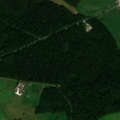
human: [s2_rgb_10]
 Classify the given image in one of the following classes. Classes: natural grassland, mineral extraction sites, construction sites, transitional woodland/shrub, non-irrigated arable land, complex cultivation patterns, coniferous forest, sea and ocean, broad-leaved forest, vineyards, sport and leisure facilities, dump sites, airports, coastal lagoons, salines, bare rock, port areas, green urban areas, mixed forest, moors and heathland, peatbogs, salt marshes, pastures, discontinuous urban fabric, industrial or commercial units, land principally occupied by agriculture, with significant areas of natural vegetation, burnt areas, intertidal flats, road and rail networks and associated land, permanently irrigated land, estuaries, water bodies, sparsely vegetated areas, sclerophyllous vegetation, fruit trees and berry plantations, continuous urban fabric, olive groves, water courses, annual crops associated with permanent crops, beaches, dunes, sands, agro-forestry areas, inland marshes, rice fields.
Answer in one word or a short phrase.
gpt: discontinuous urban fabric, pastures, complex cultivation patterns, broad-leaved forest